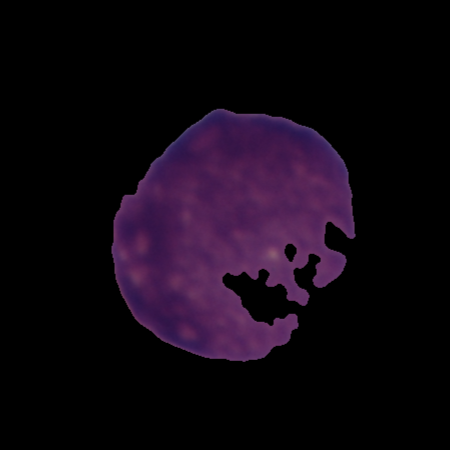
Label: cancer